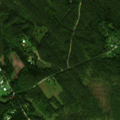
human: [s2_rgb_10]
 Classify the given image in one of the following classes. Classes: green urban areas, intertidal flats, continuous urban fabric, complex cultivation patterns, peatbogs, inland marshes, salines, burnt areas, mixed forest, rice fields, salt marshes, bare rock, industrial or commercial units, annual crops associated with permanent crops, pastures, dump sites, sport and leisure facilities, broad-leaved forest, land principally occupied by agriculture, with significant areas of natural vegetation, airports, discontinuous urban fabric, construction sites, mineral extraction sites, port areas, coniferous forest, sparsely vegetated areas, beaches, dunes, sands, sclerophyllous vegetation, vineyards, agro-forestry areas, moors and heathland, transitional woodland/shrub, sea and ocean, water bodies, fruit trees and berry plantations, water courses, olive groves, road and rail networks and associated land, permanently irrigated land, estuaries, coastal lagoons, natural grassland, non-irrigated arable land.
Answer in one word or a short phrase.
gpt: coniferous forest, mixed forest, transitional woodland/shrub